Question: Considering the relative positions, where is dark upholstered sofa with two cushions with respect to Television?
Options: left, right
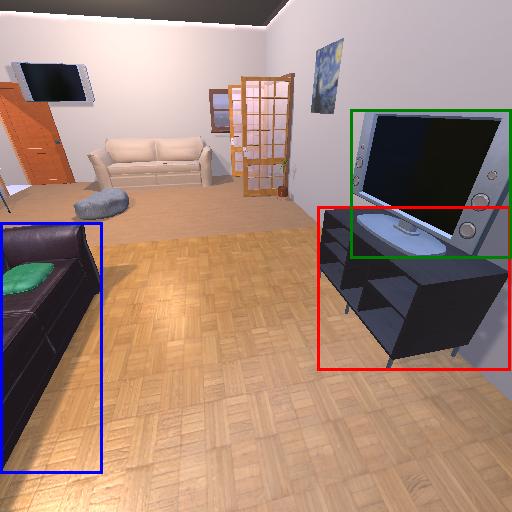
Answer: left